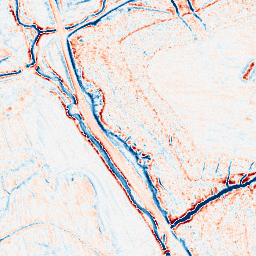
Category: classical
Decomposition family: gaussian
Decomposition parameters: sigma: 2
Upsampling method: sinc_blackman
Upsampling parameters: scale: 2
kernel_size: 16
Upsampling scale: 2